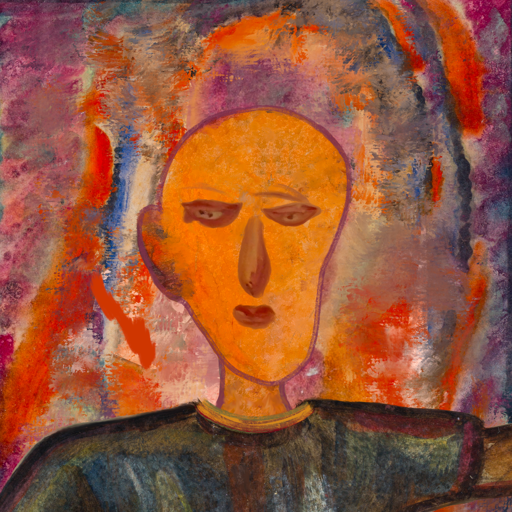
Background: Experience, Head And Neck Front: Hypocrite, Face Front: Pious_Lady, Bust: Mosgoul, Hair Front: Blank, Head Accessory: Blank, Second Necklace: Blank, Necklace: Mother_And_Son_Son, Baby: Blank